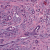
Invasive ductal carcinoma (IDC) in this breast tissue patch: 1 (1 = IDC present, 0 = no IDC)